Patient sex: F
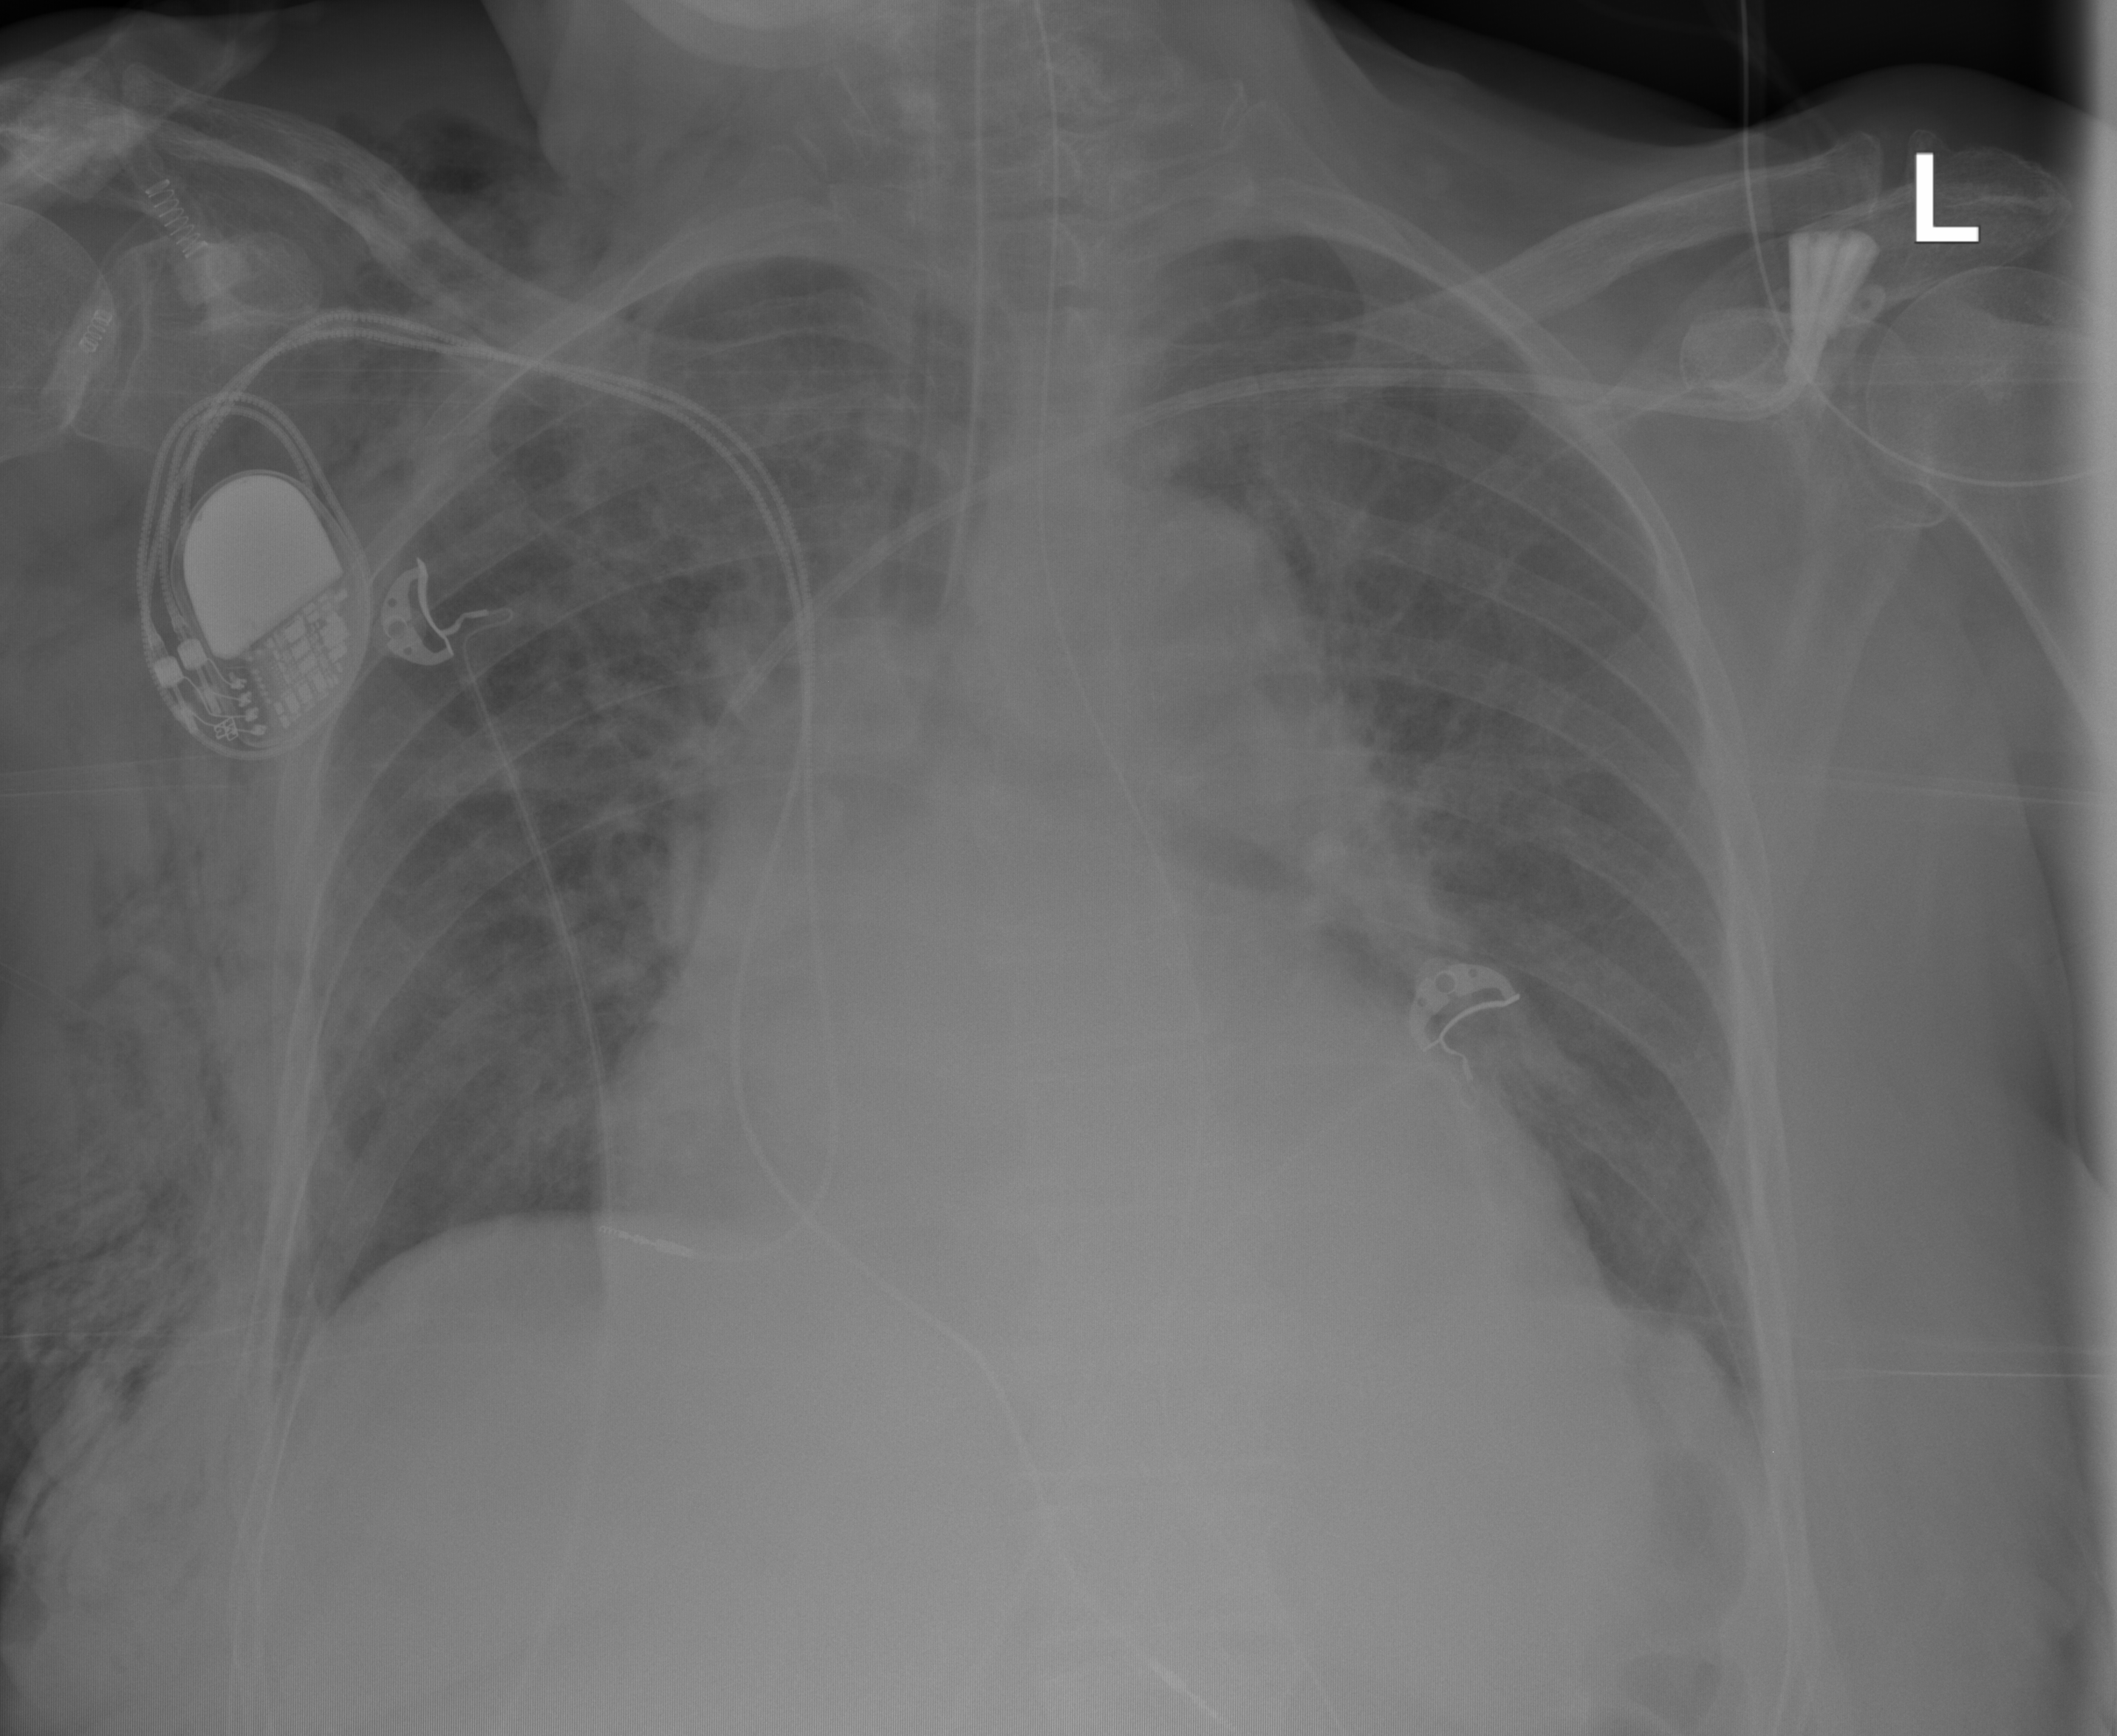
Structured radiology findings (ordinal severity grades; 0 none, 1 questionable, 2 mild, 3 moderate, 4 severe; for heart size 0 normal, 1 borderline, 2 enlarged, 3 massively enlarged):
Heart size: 2
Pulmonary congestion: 2
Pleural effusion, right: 0
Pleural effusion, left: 0
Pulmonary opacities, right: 0
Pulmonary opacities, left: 0
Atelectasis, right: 2
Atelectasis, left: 0